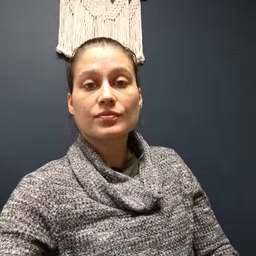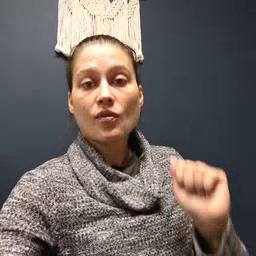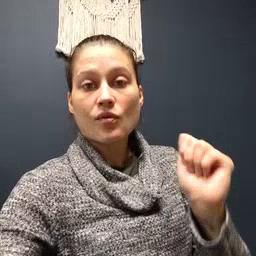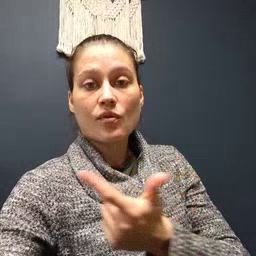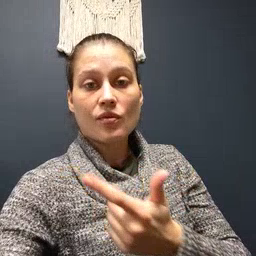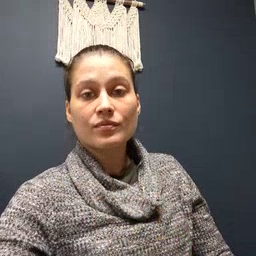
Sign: all